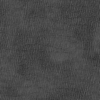
Label: not_dusty